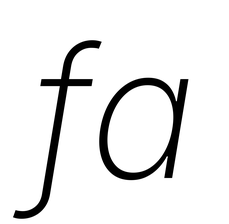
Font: Inter-Italic_ExtraLight_Italic